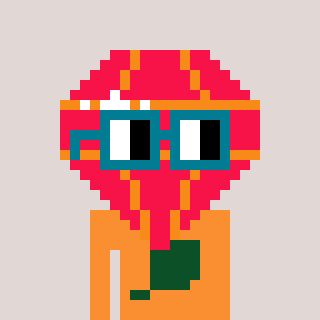
a pixel art character with square dark green glasses, a red diamond-shaped head and a orange-colored body on a warm background